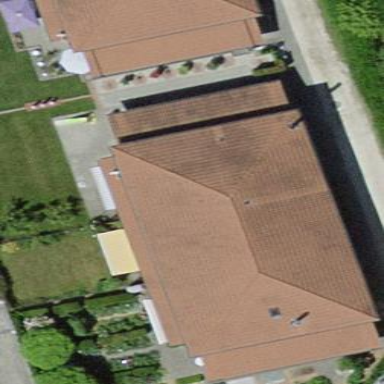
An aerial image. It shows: Simple house.